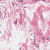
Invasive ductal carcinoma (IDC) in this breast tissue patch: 0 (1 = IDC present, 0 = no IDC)